Field crop: maize
Growth stage: 2
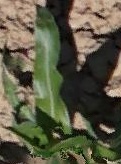
Species: maize